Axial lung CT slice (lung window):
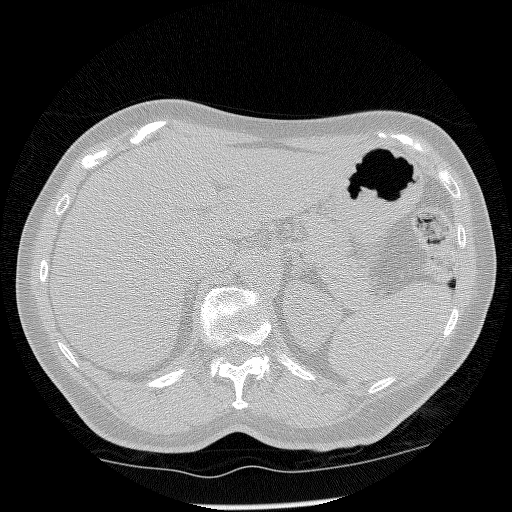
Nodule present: no